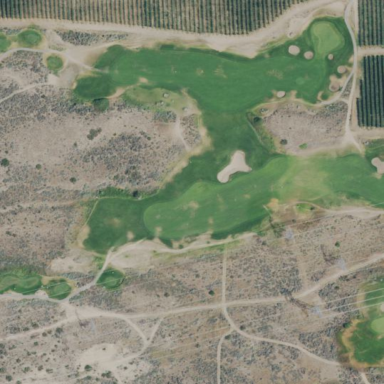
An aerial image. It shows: Area of rough grass used for golf.